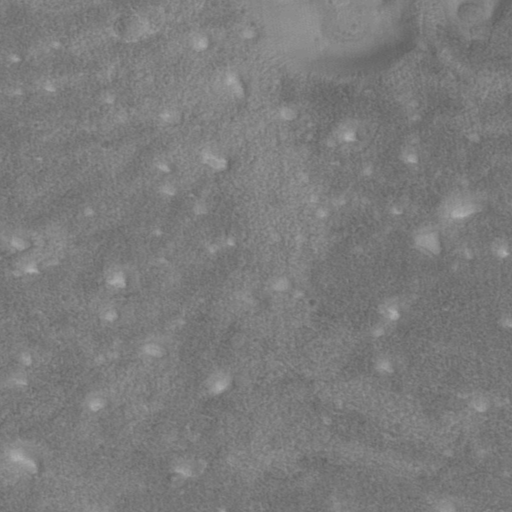
Objects detected: cone, cone